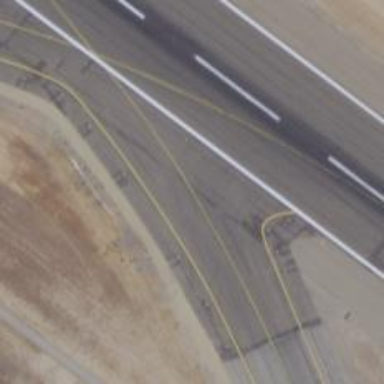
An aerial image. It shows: Image of taxiway at airport.